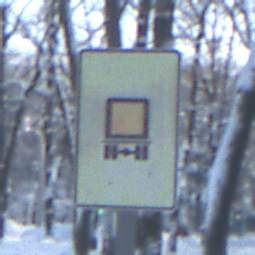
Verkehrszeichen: KennzeichnungspflichtigeFahrzeugeGefaehrlicheGueterOhnePfeilsymbol
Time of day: MorningAfternoon
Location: Outdoor (Nature)
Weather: Clear
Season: Winter
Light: Natural